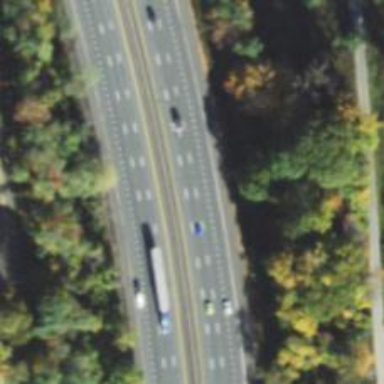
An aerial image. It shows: Asphalt motorway.